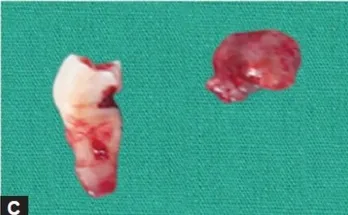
Cystic lining separated from the tooth.
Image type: medical_photograph (other_medical_photograph)